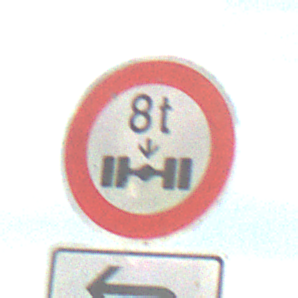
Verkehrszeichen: TatsaechlicheAchslast
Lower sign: RichtungsangabeDurchPfeile2
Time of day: SunriseSunset
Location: Outdoor (RoadRail)
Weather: PartlyCloudy
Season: NotSpecified
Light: Natural